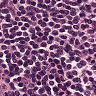
Metastatic tissue present: no